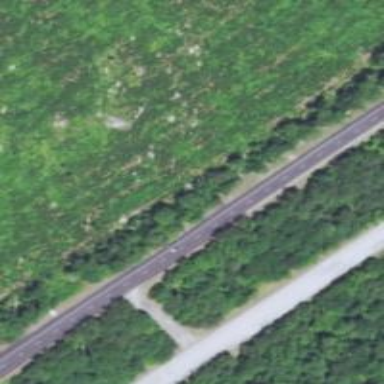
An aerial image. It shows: Motorway.